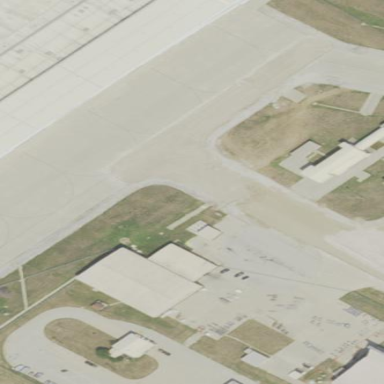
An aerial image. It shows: Apron at the airport.